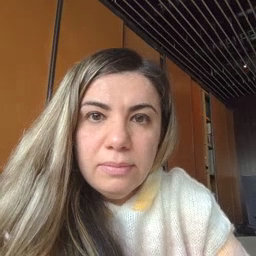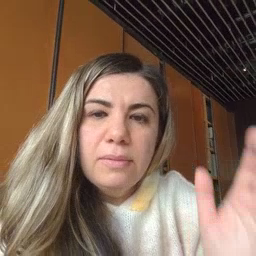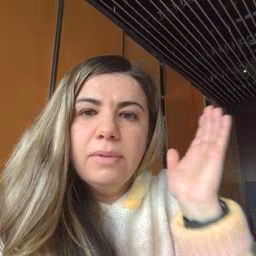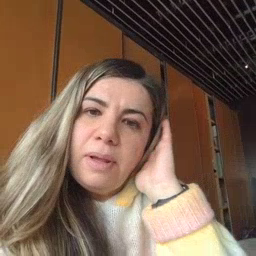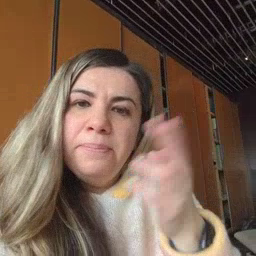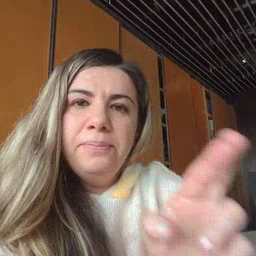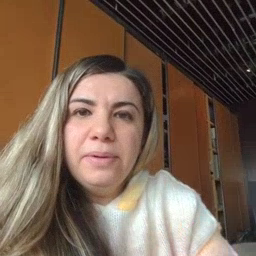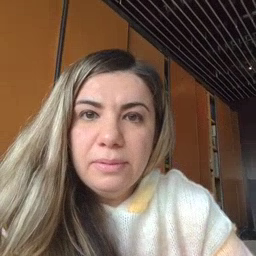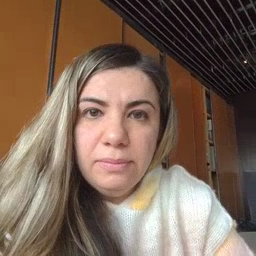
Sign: bedroom